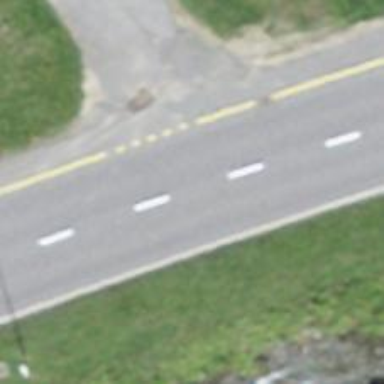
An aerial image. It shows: Secondary road.